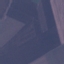
Land use / land cover class: AnnualCrop